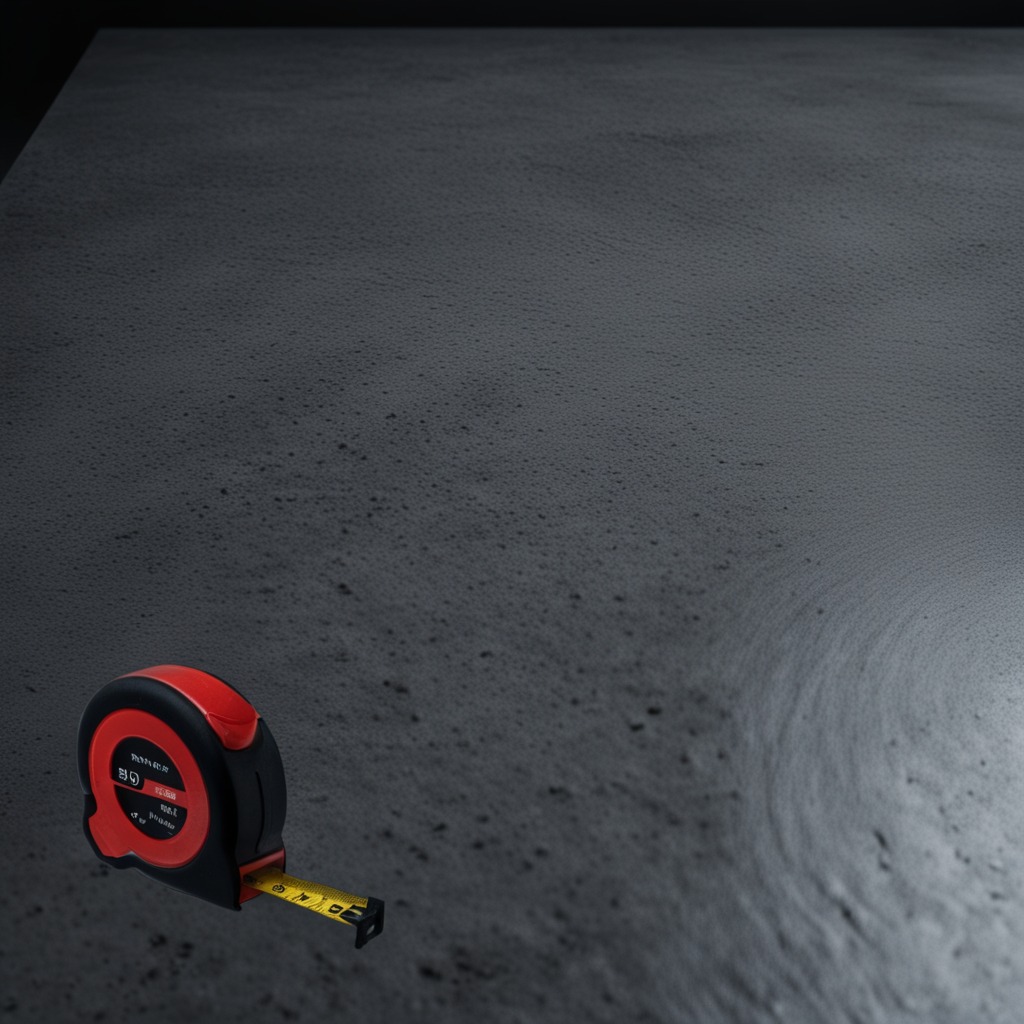
A measuring tape is lying on the clean granite table inside a workshop at night dim ambient light soft shadows worn but